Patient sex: M
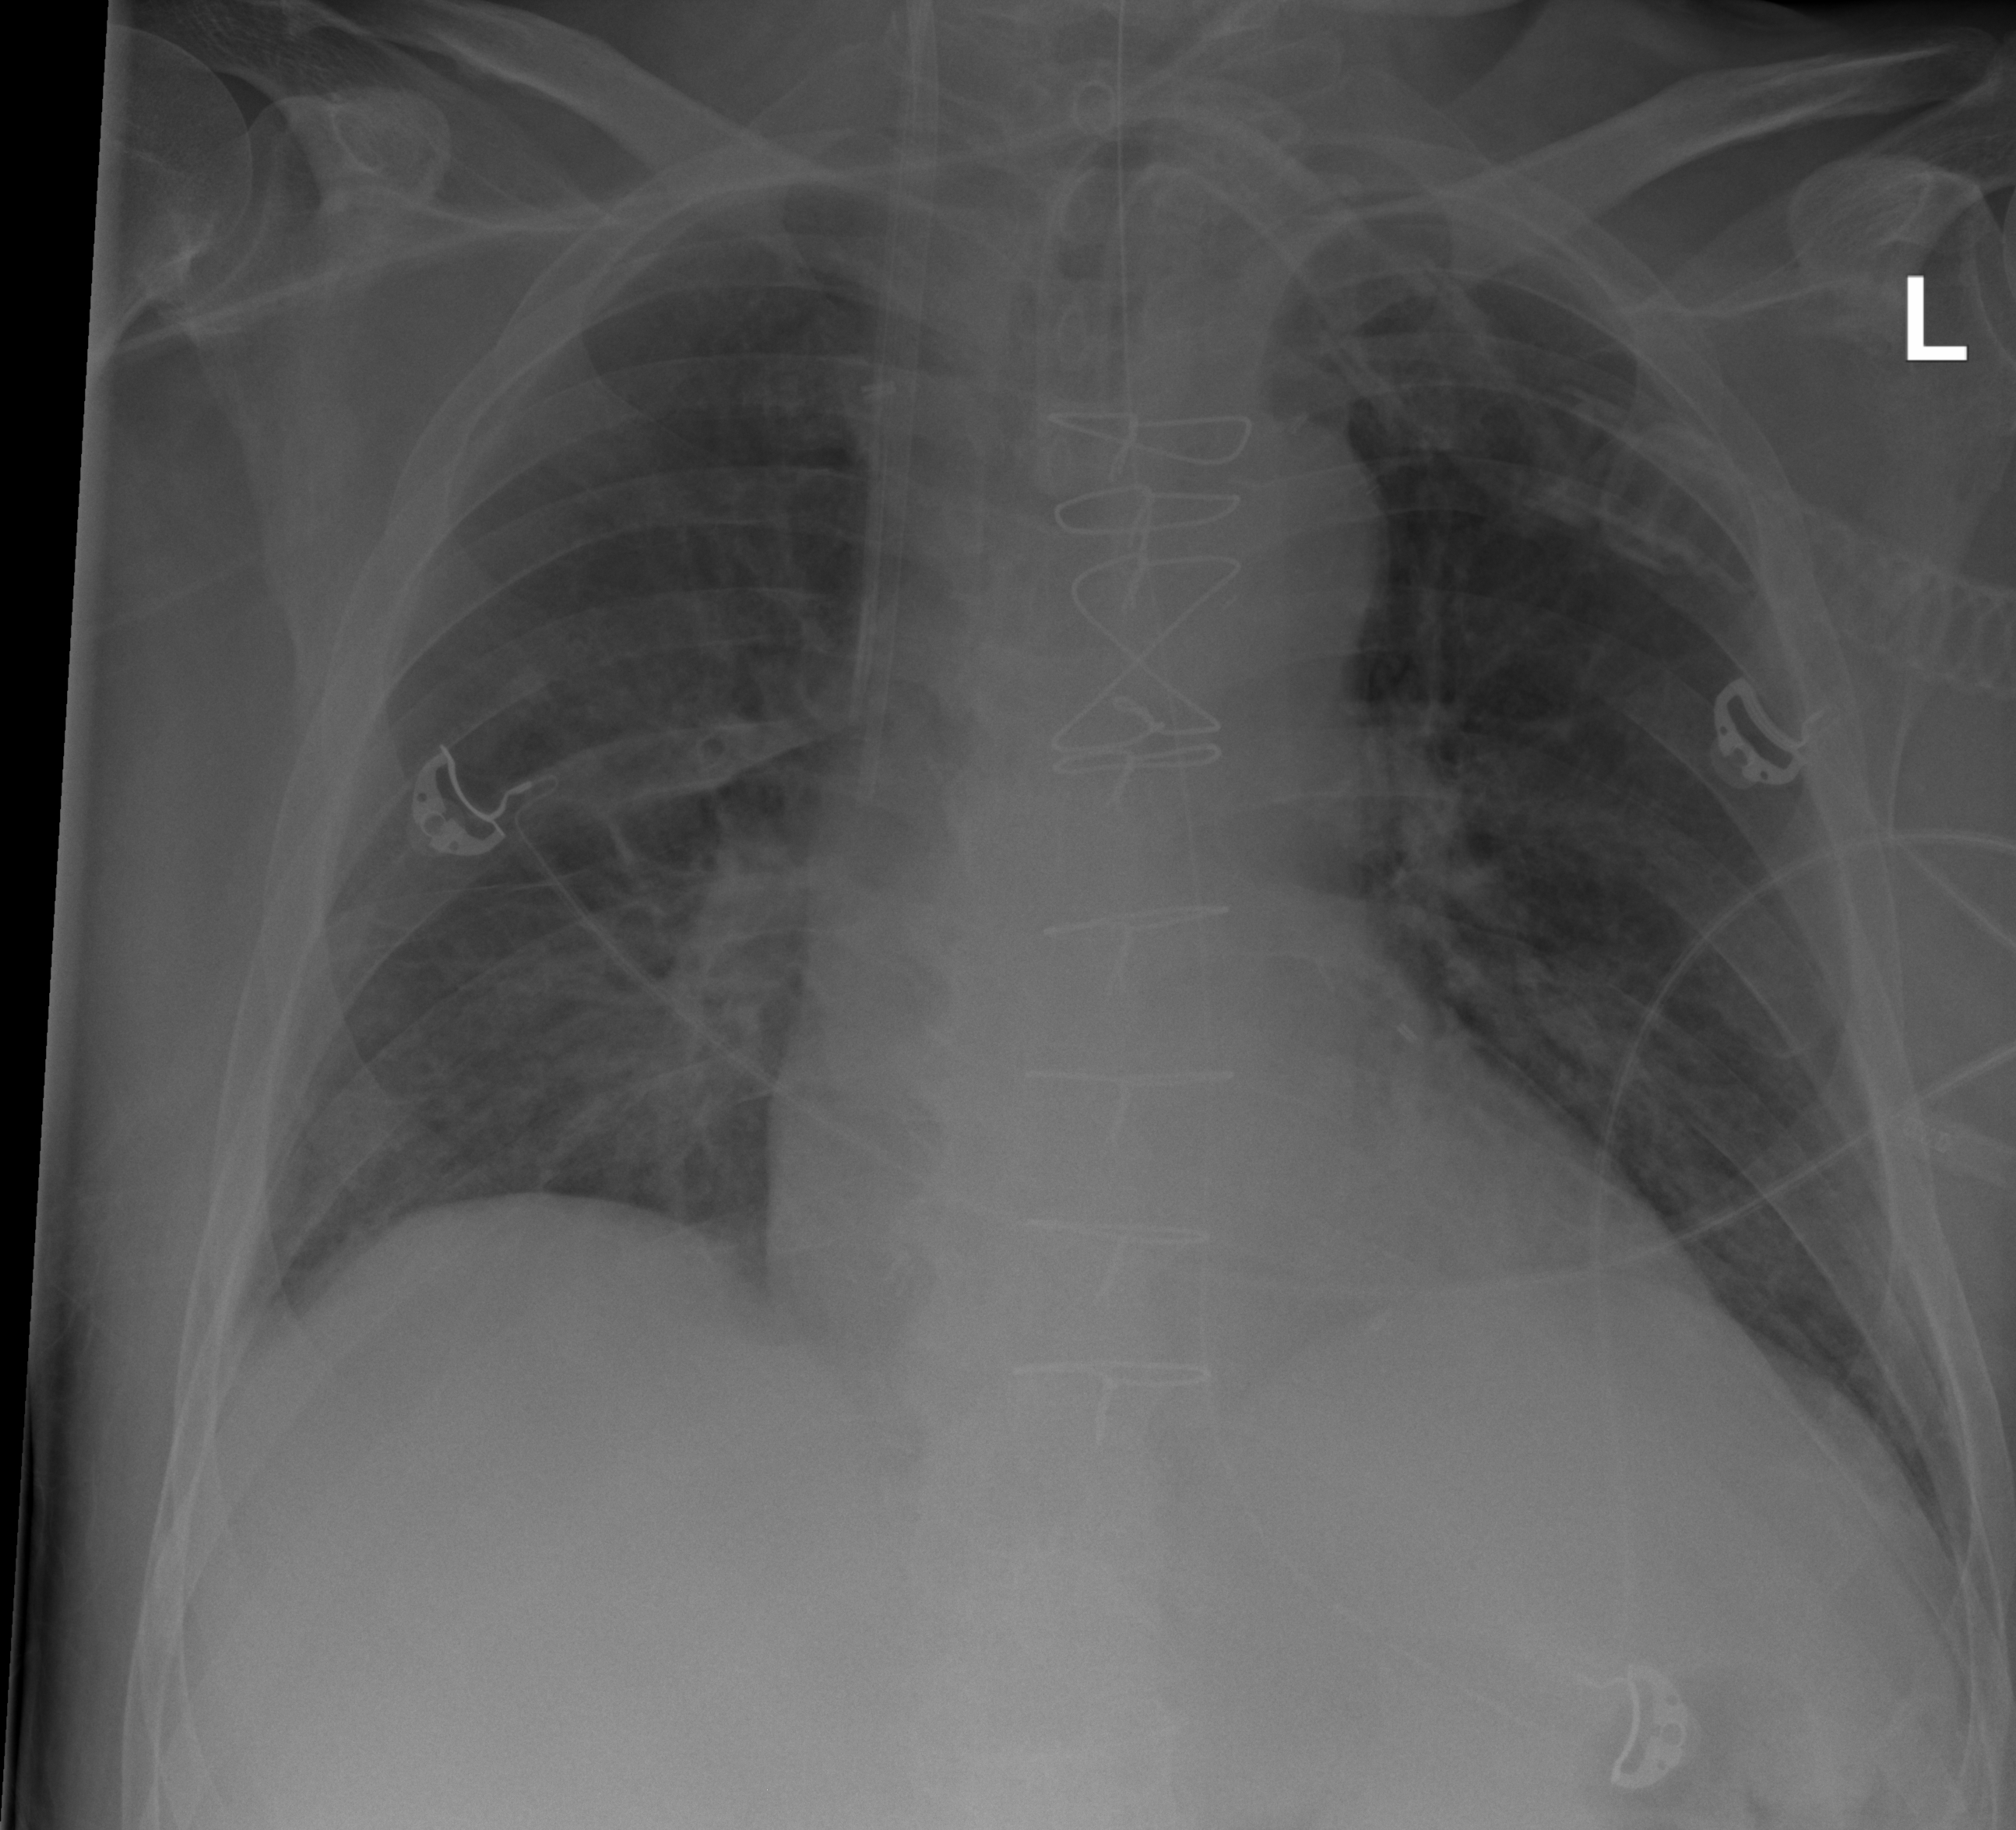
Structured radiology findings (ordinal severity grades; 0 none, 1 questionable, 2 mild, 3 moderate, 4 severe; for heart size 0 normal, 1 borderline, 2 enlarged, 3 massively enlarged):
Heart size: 2
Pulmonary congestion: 1
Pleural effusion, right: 0
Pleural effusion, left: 0
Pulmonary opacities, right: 2
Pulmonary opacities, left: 0
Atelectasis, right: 2
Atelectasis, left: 2